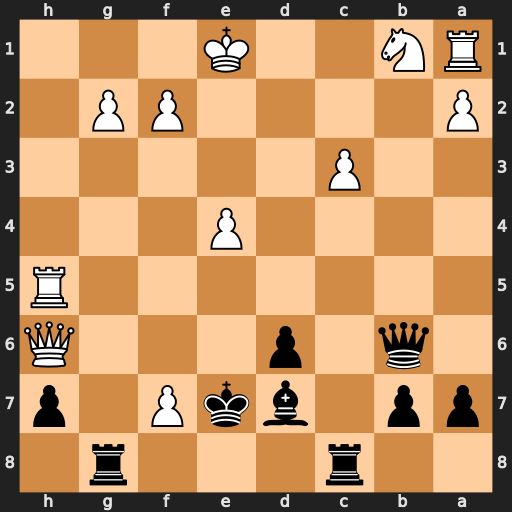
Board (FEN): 2r3r1/pp1bkP1p/1q1p3Q/7R/4P3/2P5/P4PP1/RN2K3
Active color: b
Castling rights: Q
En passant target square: -
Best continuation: Rxg2 Re5+ dxe5